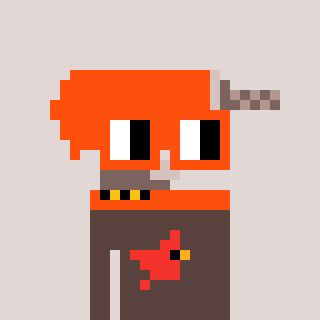
a pixel art character with square orange glasses, a drill-shaped head and a darkbrown-colored body on a warm background